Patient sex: M
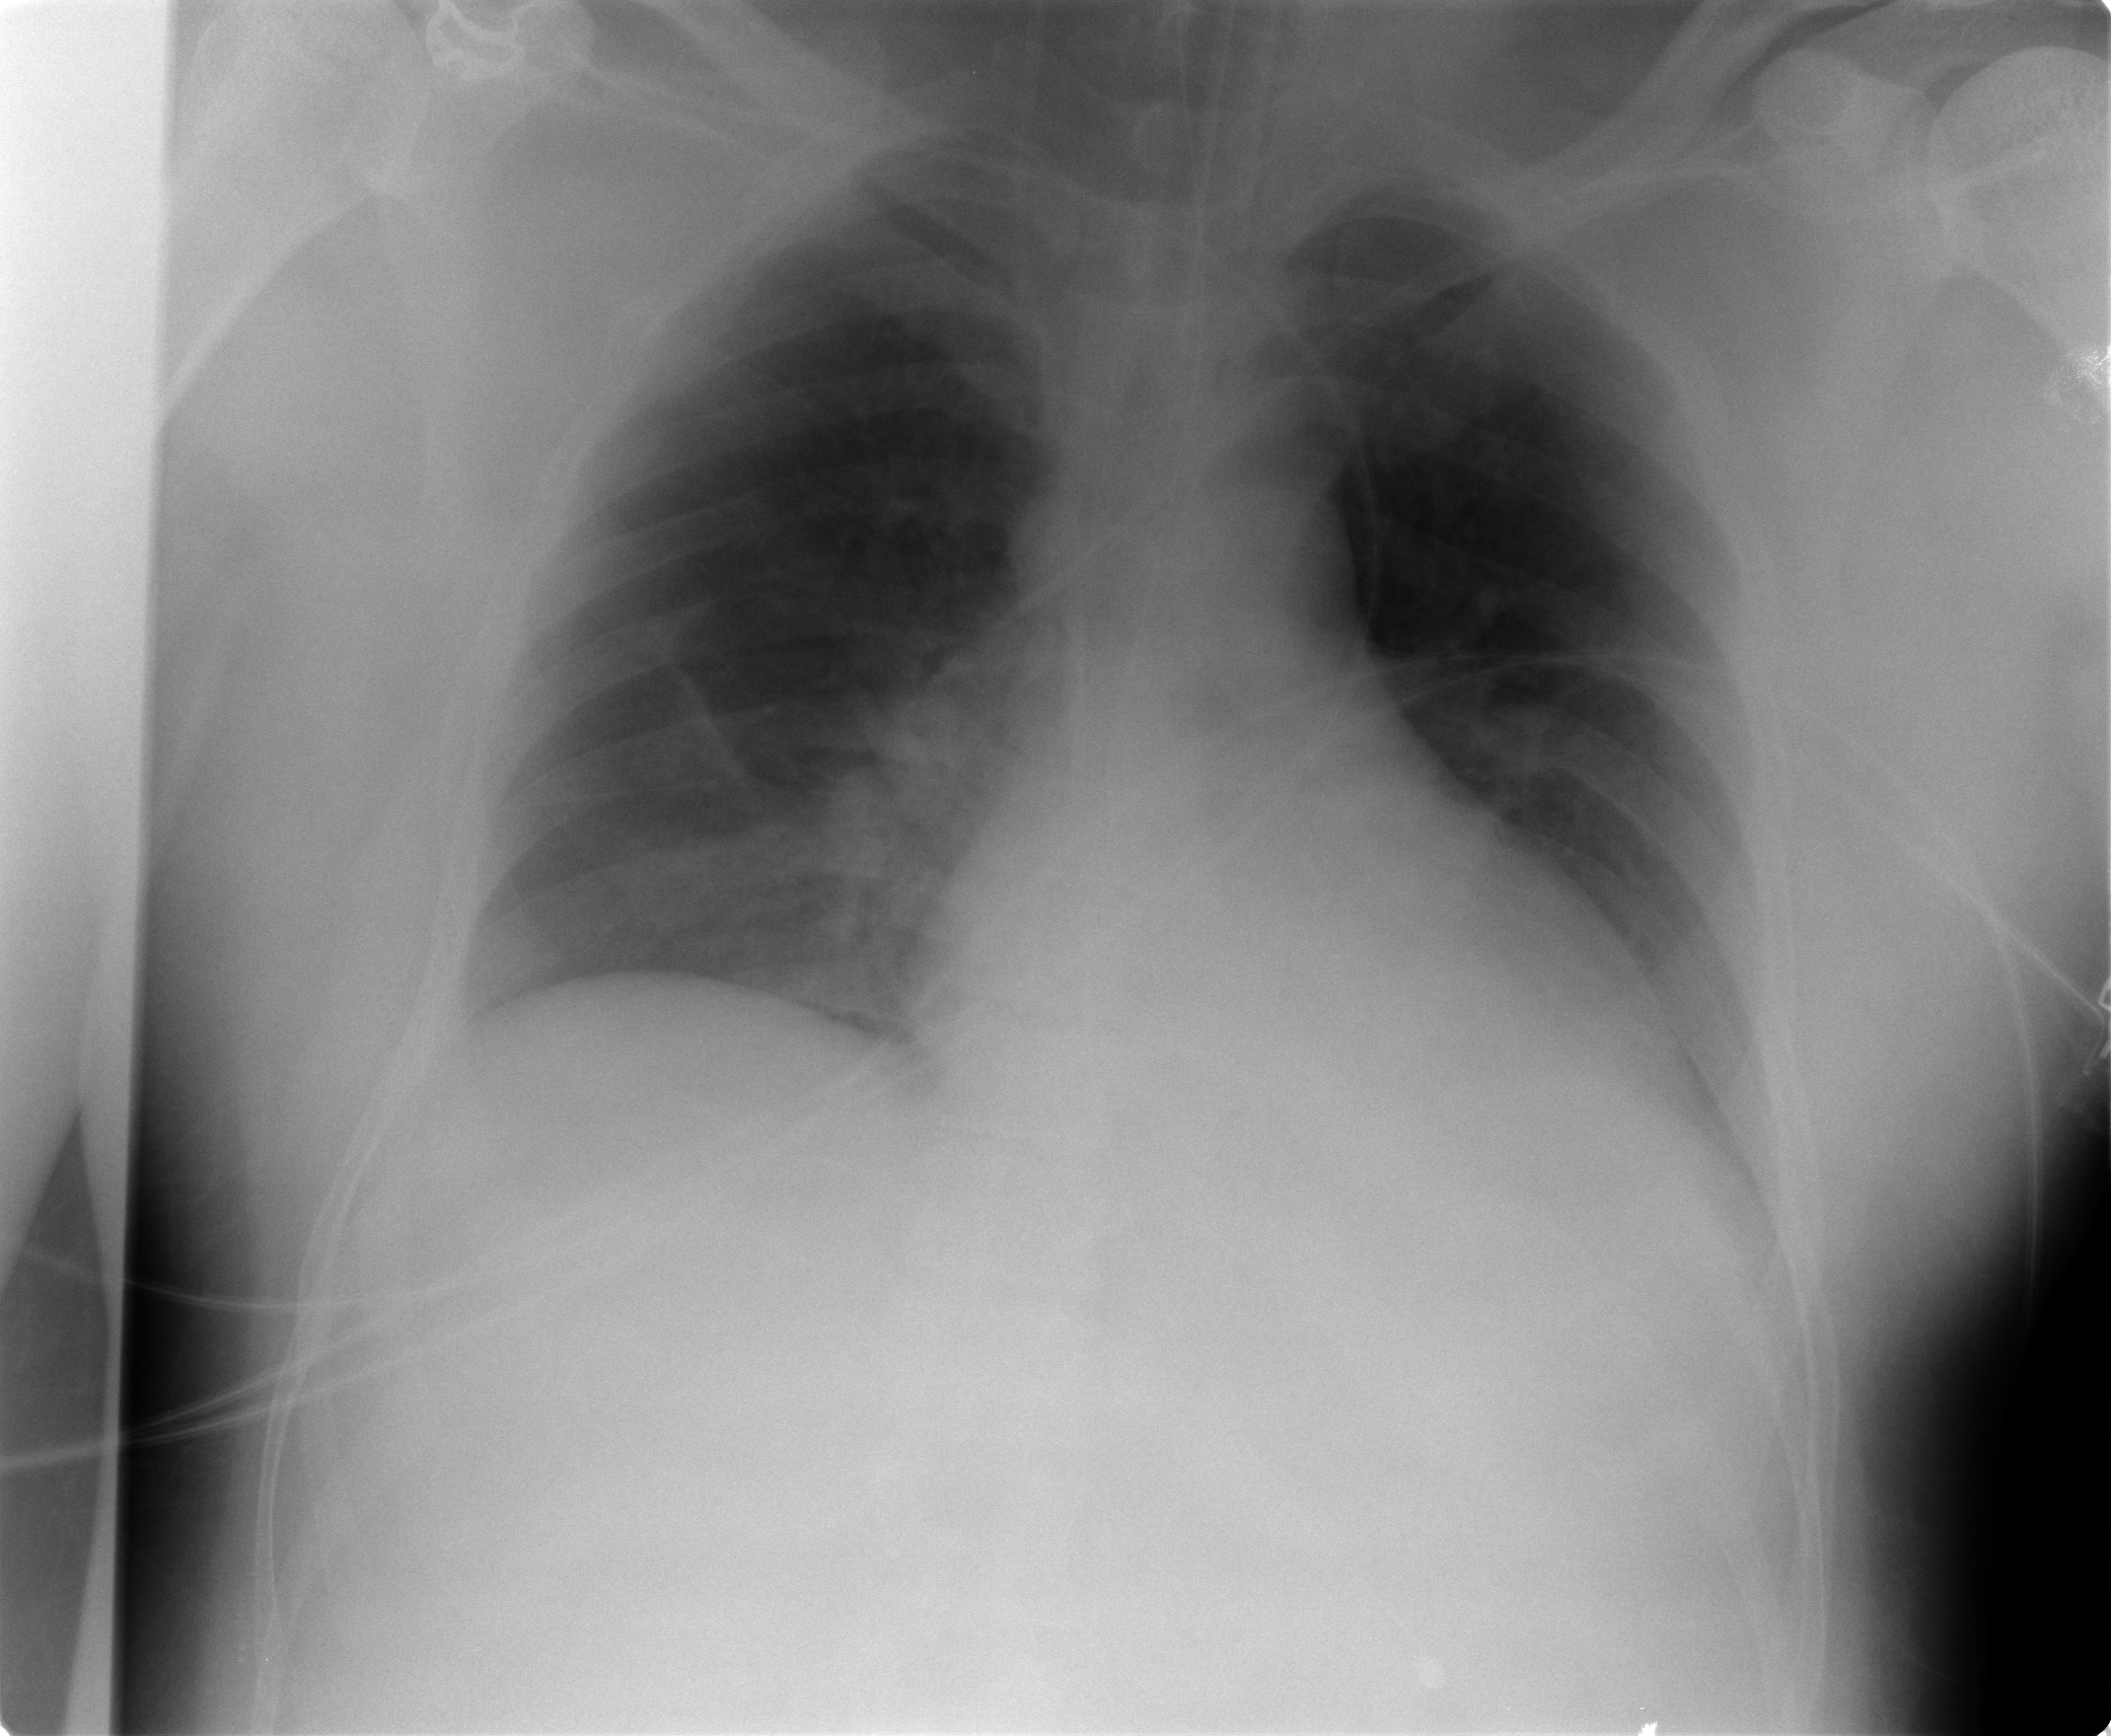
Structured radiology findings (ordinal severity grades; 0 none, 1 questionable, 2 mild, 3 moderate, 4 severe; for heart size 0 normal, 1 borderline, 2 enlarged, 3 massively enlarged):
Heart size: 0
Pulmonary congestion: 0
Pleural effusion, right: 1
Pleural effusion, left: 1
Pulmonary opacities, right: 0
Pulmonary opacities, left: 0
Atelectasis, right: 2
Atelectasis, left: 2